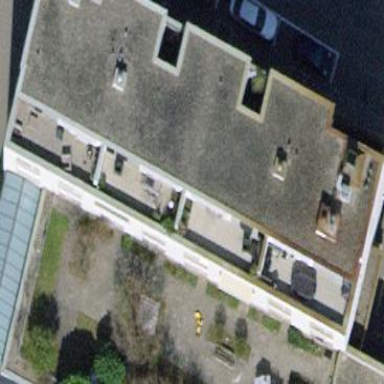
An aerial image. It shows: Building with flat grey roof.